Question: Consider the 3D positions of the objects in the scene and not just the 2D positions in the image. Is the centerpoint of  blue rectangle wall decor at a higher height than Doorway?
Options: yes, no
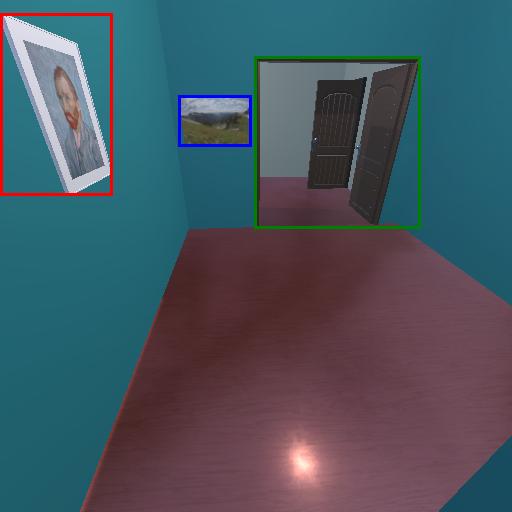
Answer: yes